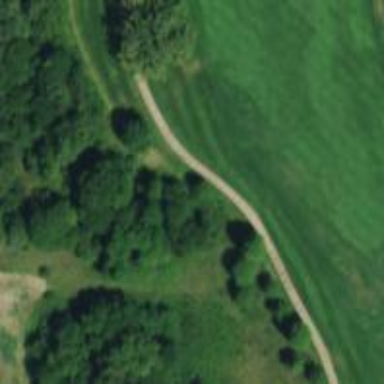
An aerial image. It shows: Path designated for golf carts.